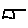
Label: square